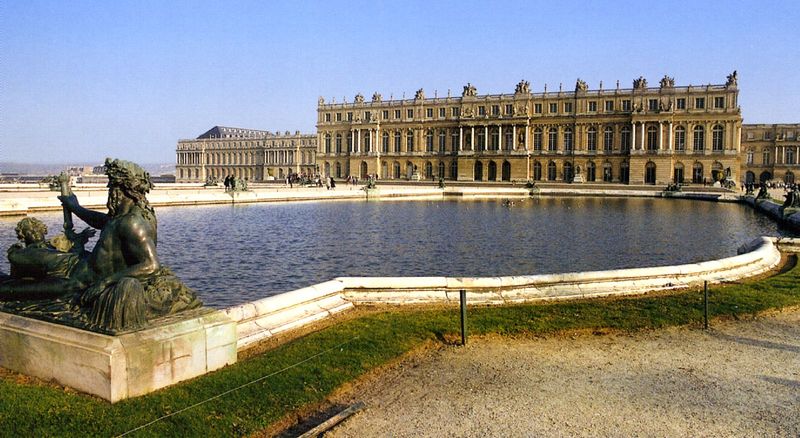
Titel: Schloss Versailles
Künstler: Louis Le Vau
Standort: Versailles (EU - F)
Schlagwörter: blau, himmel, wasser, grün, menschen, sand, see, teich, fenster, geschwungen, paris, gras, park, rasen, schloss, architektur, figur, brunnen, turm, statue, fassade, kies, foto, fotografie, palast, absolutismus, wien, klassisch, zinne, versailles, louis, neptun, lous, sadn